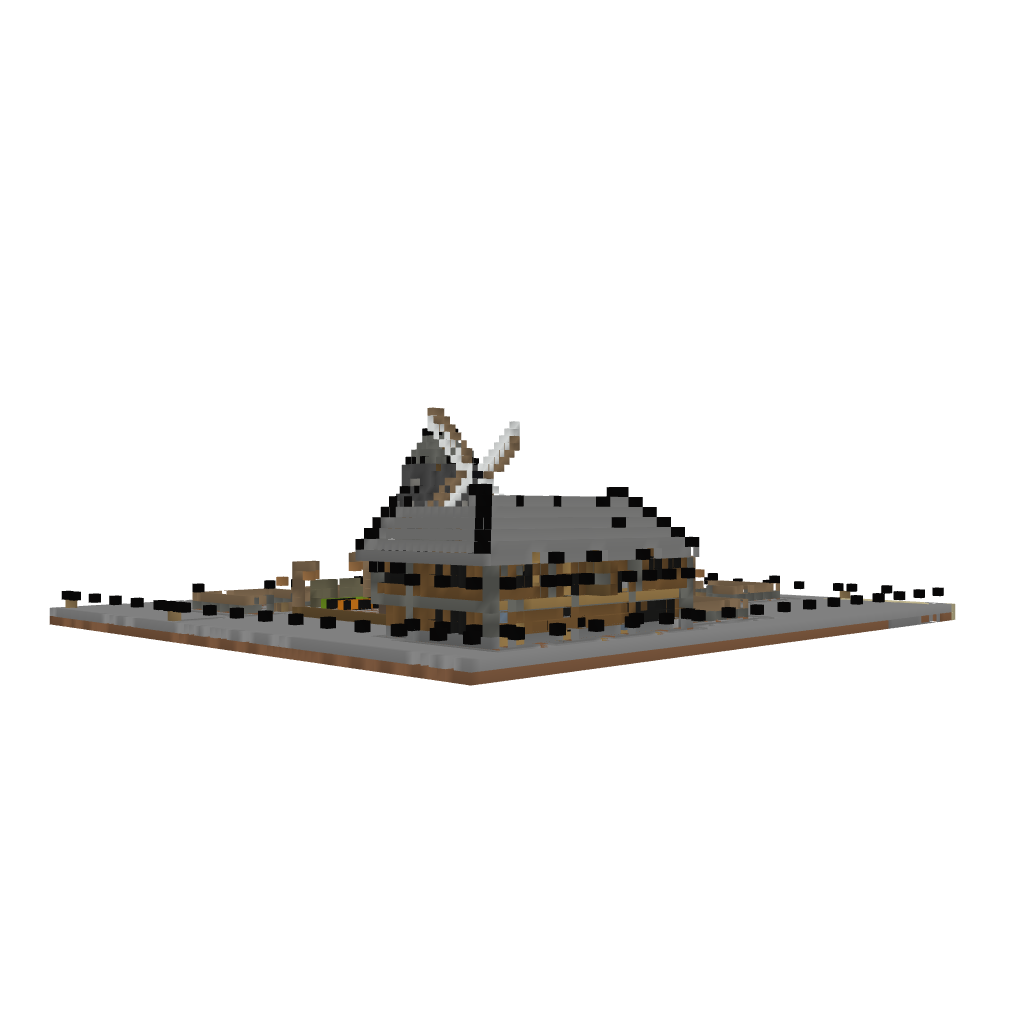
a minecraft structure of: NoreII´s Farm